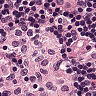
Metastatic tissue present: no